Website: ulta-beauty
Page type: billing-address
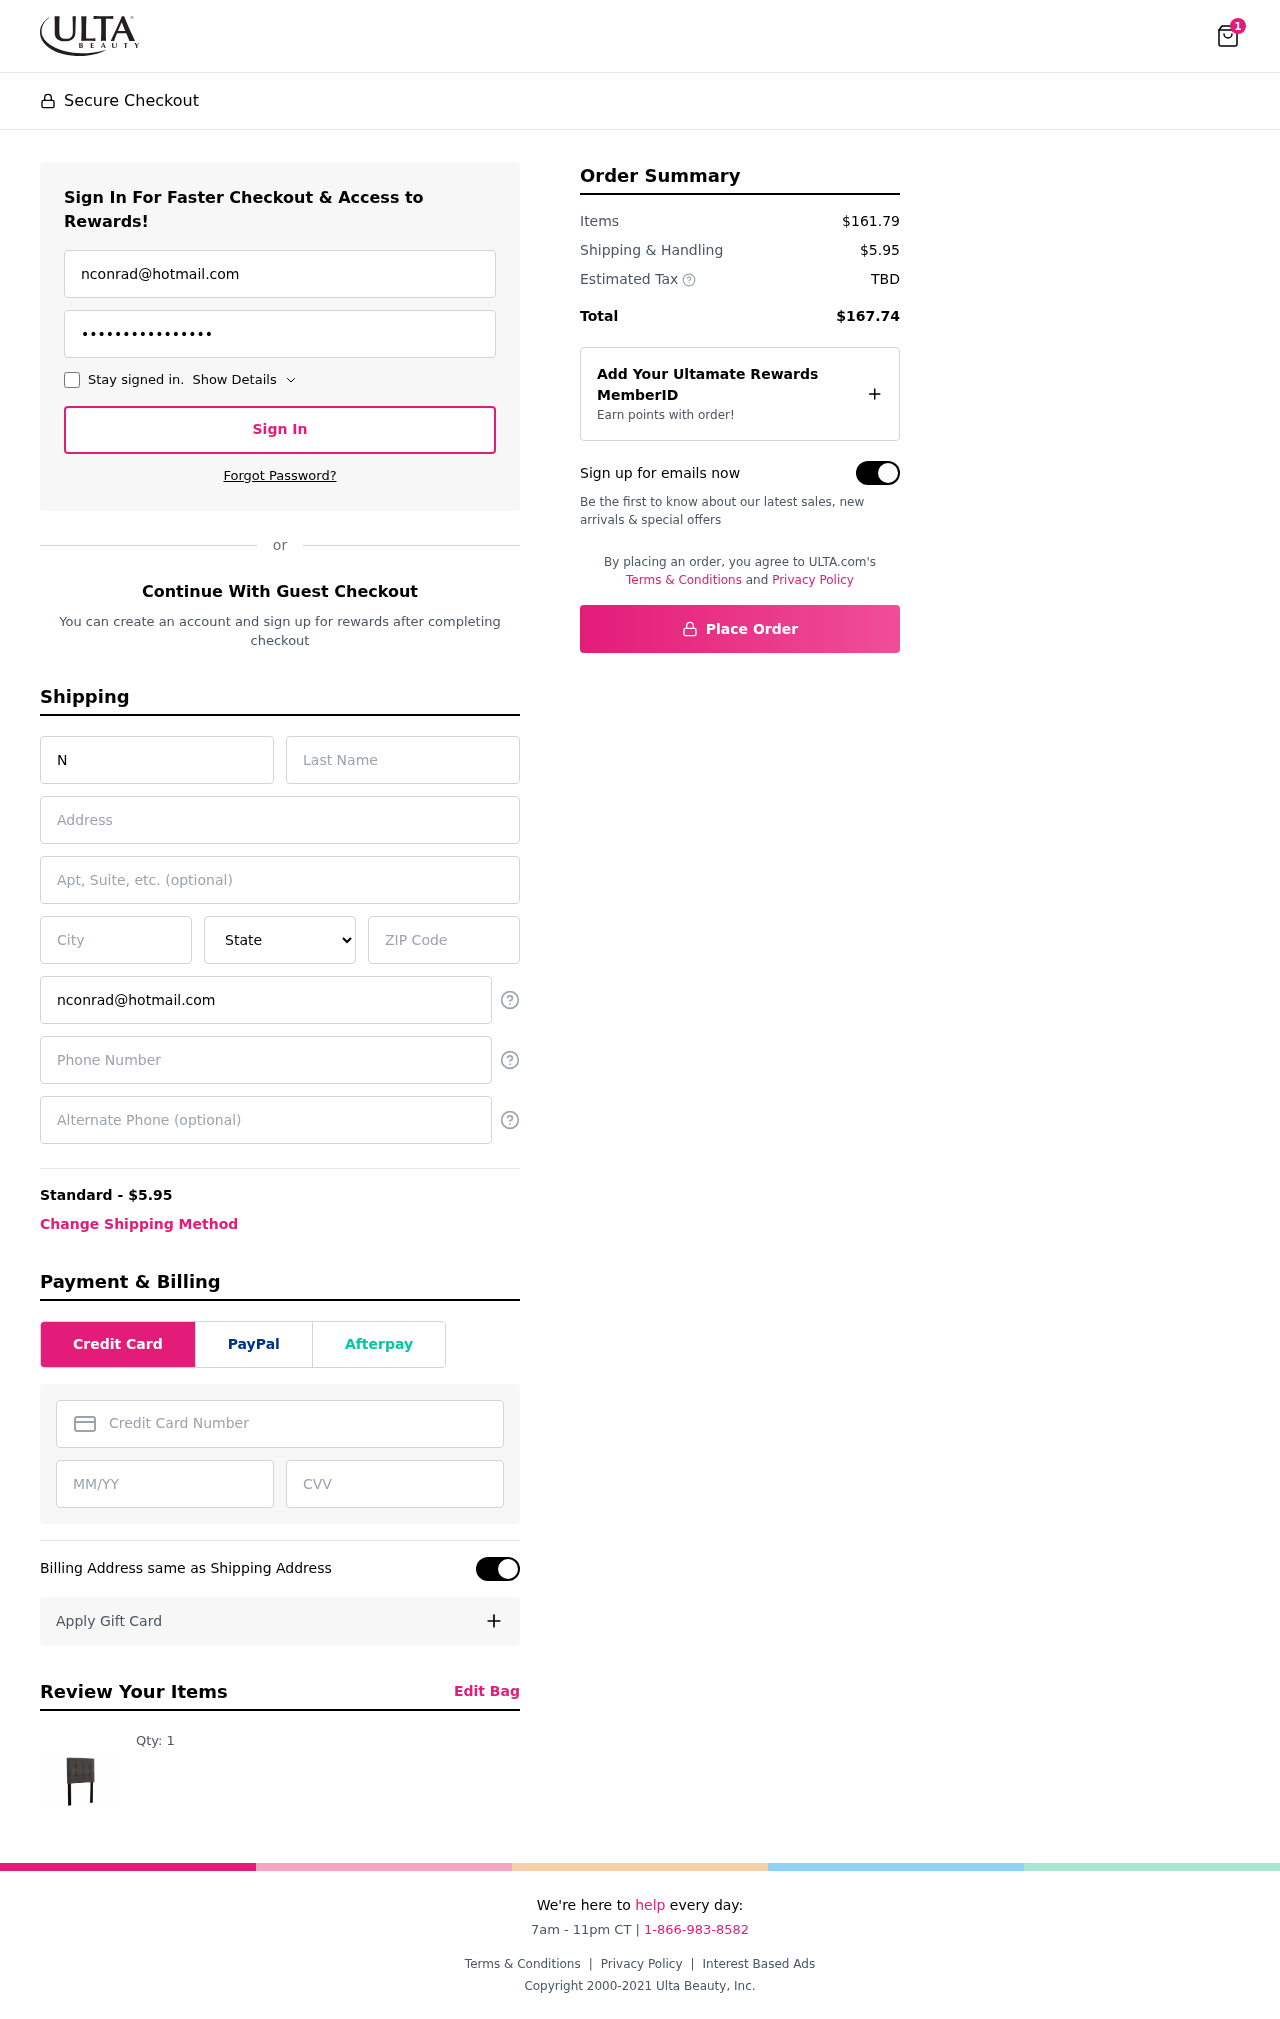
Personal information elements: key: PII_STATE
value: Nebraska
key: PII_EMAIL
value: nconrad@hotmail.com
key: PII_FIRSTNAME
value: Nicole
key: PII_LASTNAME
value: Conrad
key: PII_STREET
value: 81478 Mark Alley
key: PII_STREET2
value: Apt. 636
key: PII_CITY
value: Lake Tylerport
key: PII_POSTCODE
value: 65863
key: PII_PHONE
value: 5592376493
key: PII_ALT_PHONE
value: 3567196574
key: PII_CARD_NUMBER
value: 2470 5924 7120 7244
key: PII_CARD_EXPIRY
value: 07/29
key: PII_CARD_CVV
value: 208
Product elements: key: PRODUCT1_QUANTITY
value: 1
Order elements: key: ORDER_NUM_ITEMS
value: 1
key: ORDER_SHIPPING_COST
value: $5.95
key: ORDER_SUBTOTAL
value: $161.79
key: ORDER_TOTAL
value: $167.74